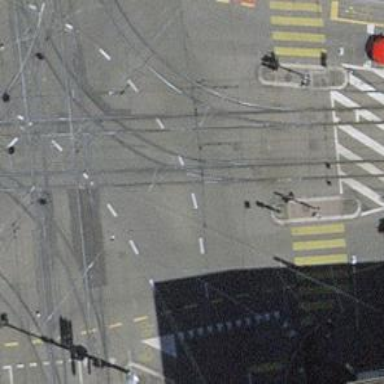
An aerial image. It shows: Tram level crossing on railway.